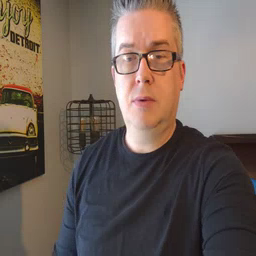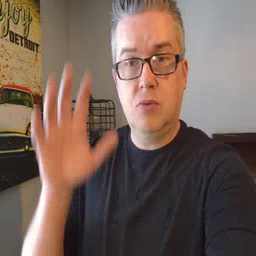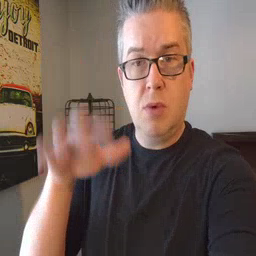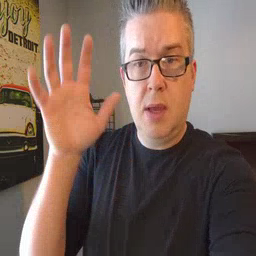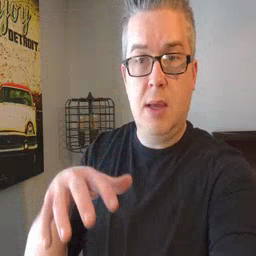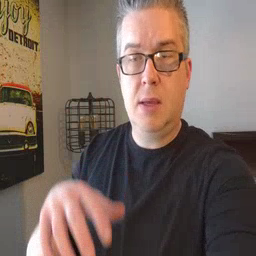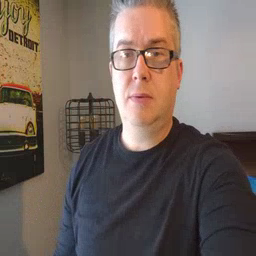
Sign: rain